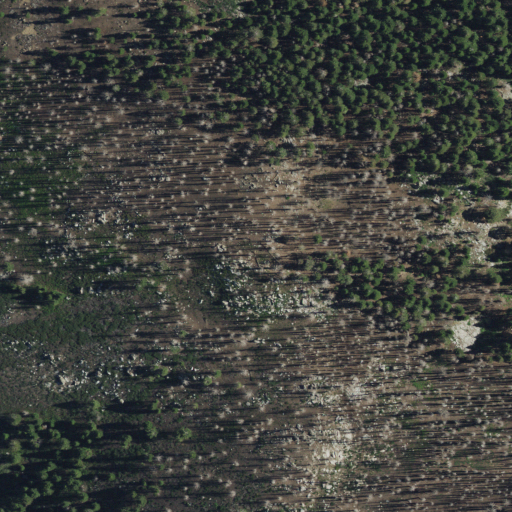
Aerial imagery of mountain in California named Bull Run Peak containing grassland, evergreen forest, and shrub